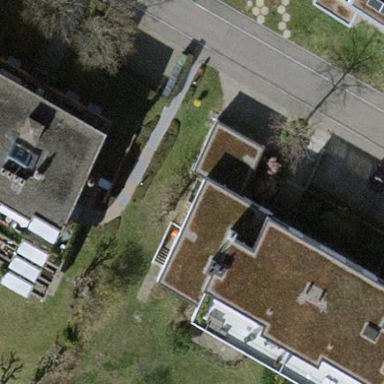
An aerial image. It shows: Building part with flat roof.